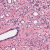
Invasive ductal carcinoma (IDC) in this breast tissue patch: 0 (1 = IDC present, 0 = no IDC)